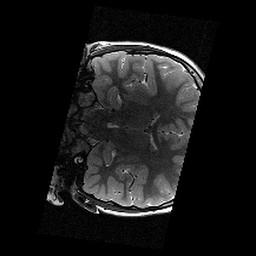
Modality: T2w
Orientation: coronal
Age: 9
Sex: female
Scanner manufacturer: siemens
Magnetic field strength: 3 T
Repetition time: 9.23 s
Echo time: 0.067 s